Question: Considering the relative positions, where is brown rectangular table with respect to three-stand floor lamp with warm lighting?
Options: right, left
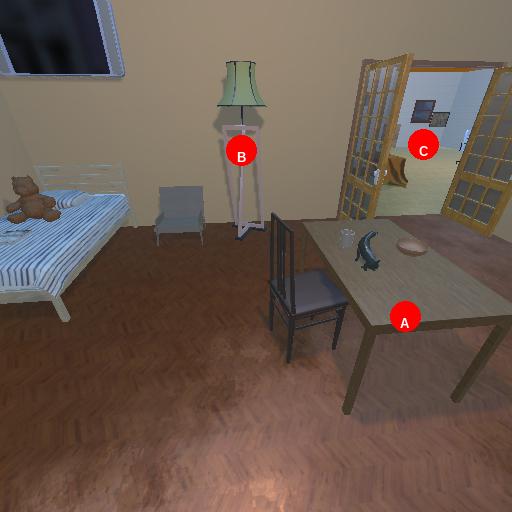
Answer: right